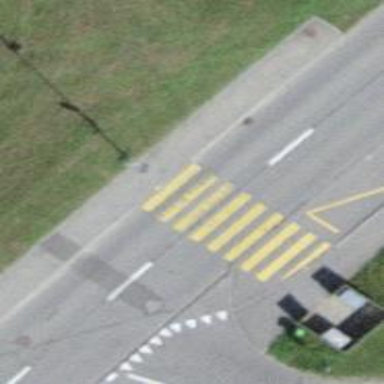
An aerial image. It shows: Uncontrolled zebra crossing.